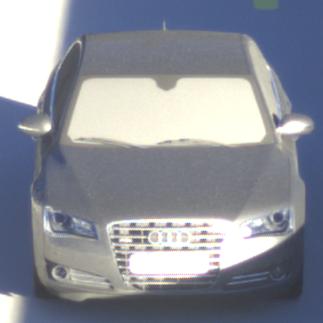
Make: Audi
Model: A8 D4
Model produced from: 2009
Model produced until: 2017
Doors: 4
Color: gray
Road condition: dry road
Daytime: sunrise or sunset
Contrast: high contrast